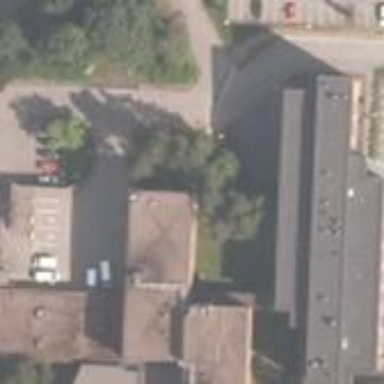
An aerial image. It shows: Building.